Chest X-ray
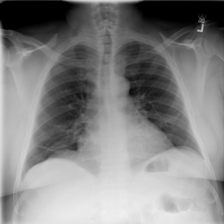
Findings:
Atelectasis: positive
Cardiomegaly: negative
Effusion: negative
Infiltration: negative
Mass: negative
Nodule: negative
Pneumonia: negative
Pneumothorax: negative
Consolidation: negative
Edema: negative
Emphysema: negative
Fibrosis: negative
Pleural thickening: negative
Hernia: negative